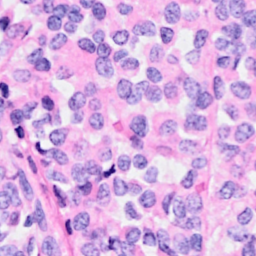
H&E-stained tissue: Breast